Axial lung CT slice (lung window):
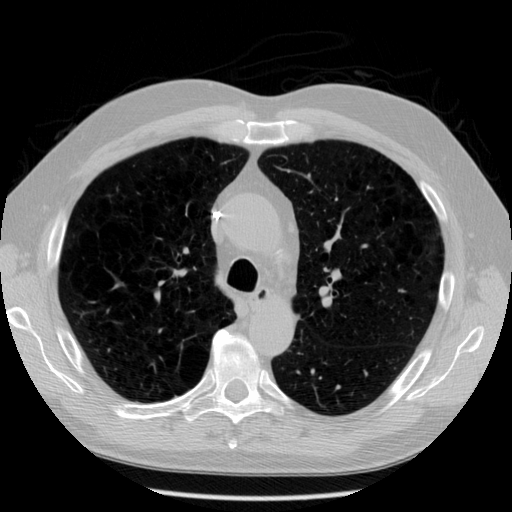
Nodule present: no